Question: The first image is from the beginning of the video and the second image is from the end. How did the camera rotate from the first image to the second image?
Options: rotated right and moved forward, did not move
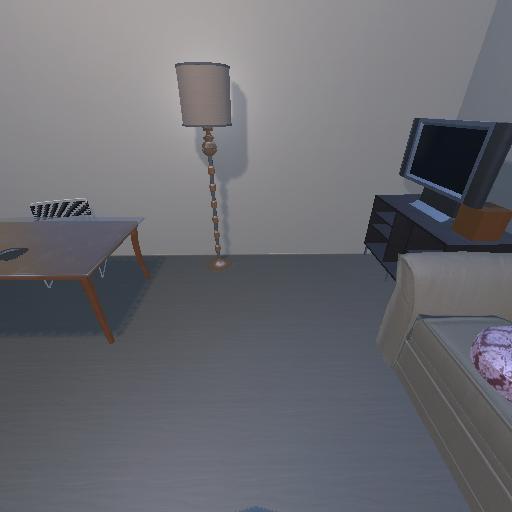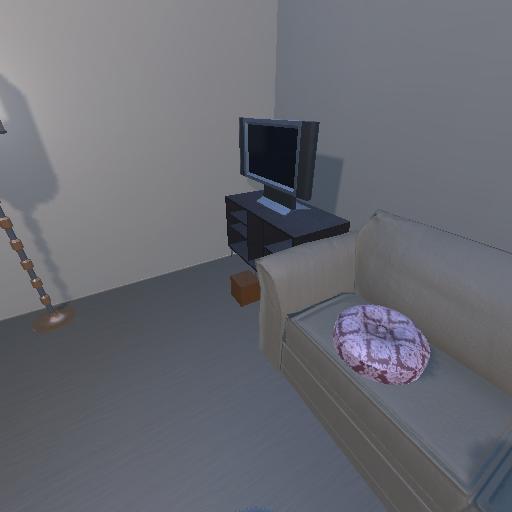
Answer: rotated right and moved forward